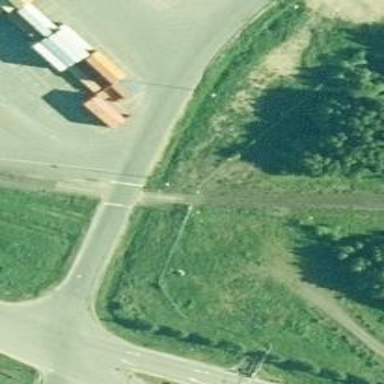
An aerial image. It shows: Railway yard in service.